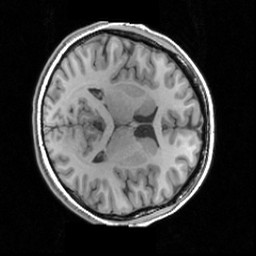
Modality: T1w
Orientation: axial
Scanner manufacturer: siemens
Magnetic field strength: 3 T
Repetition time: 1.63 s
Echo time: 0.00311 s